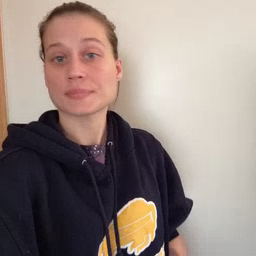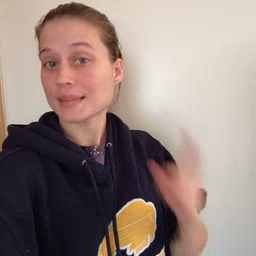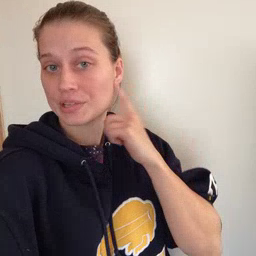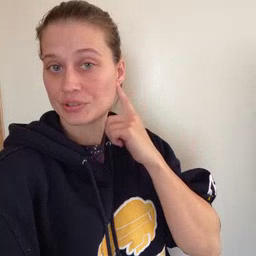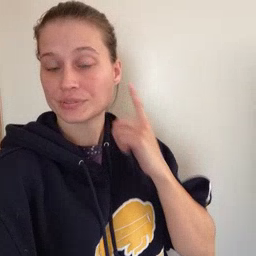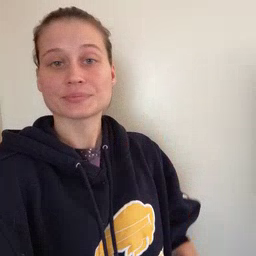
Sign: ear